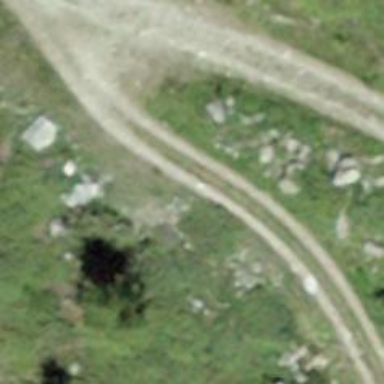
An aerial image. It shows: Track road with grade3 tracktype.